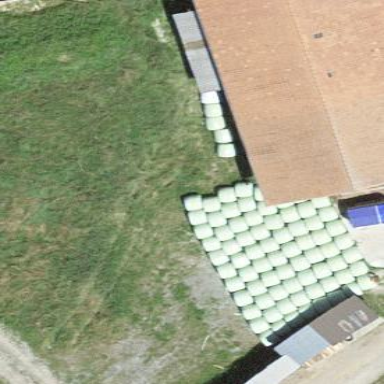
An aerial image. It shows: Rural barn.